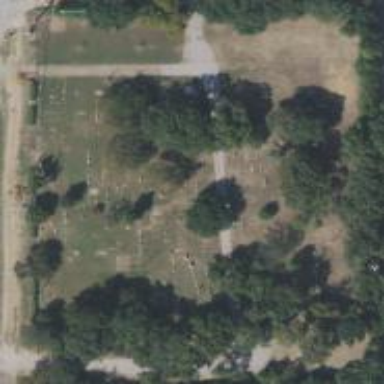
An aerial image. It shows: Cemetery.